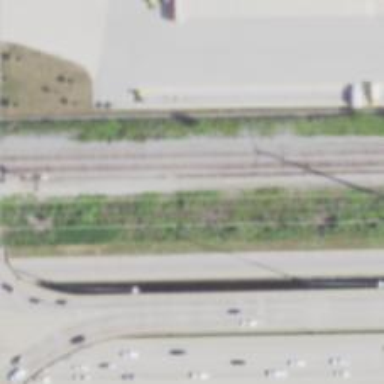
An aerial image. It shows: Abandoned railway.